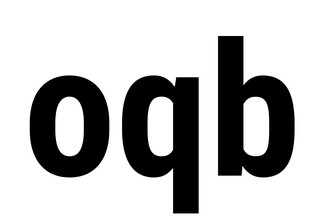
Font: Roboto_Condensed_Bold